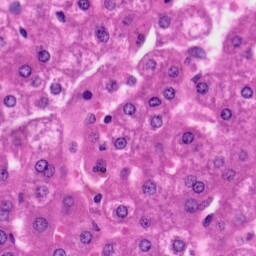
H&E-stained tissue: Liver